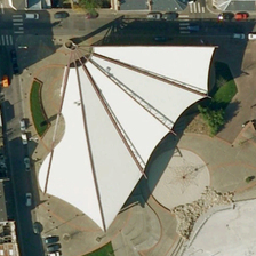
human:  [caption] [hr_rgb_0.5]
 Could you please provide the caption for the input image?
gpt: At the corner of the cross, there is a white Ploigon building lying flat on the square.

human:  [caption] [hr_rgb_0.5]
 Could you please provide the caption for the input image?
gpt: the fanned center is at the corner of the street .

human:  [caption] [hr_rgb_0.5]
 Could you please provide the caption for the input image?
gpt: In one corner of the cross is a white building in Plugon, which is located in the square.

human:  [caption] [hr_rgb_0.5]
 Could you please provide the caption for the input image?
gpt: the esthetic center with a white roof is surrounded by roads and rows of houses .

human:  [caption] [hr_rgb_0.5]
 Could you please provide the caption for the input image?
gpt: a white center building is near a crossroads .